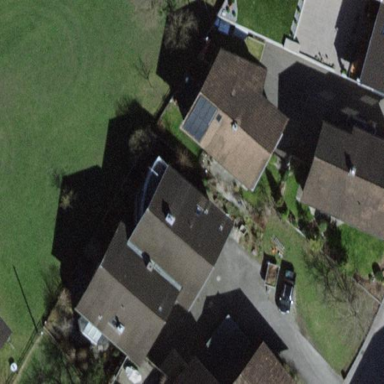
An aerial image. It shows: Semidetached house.